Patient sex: M
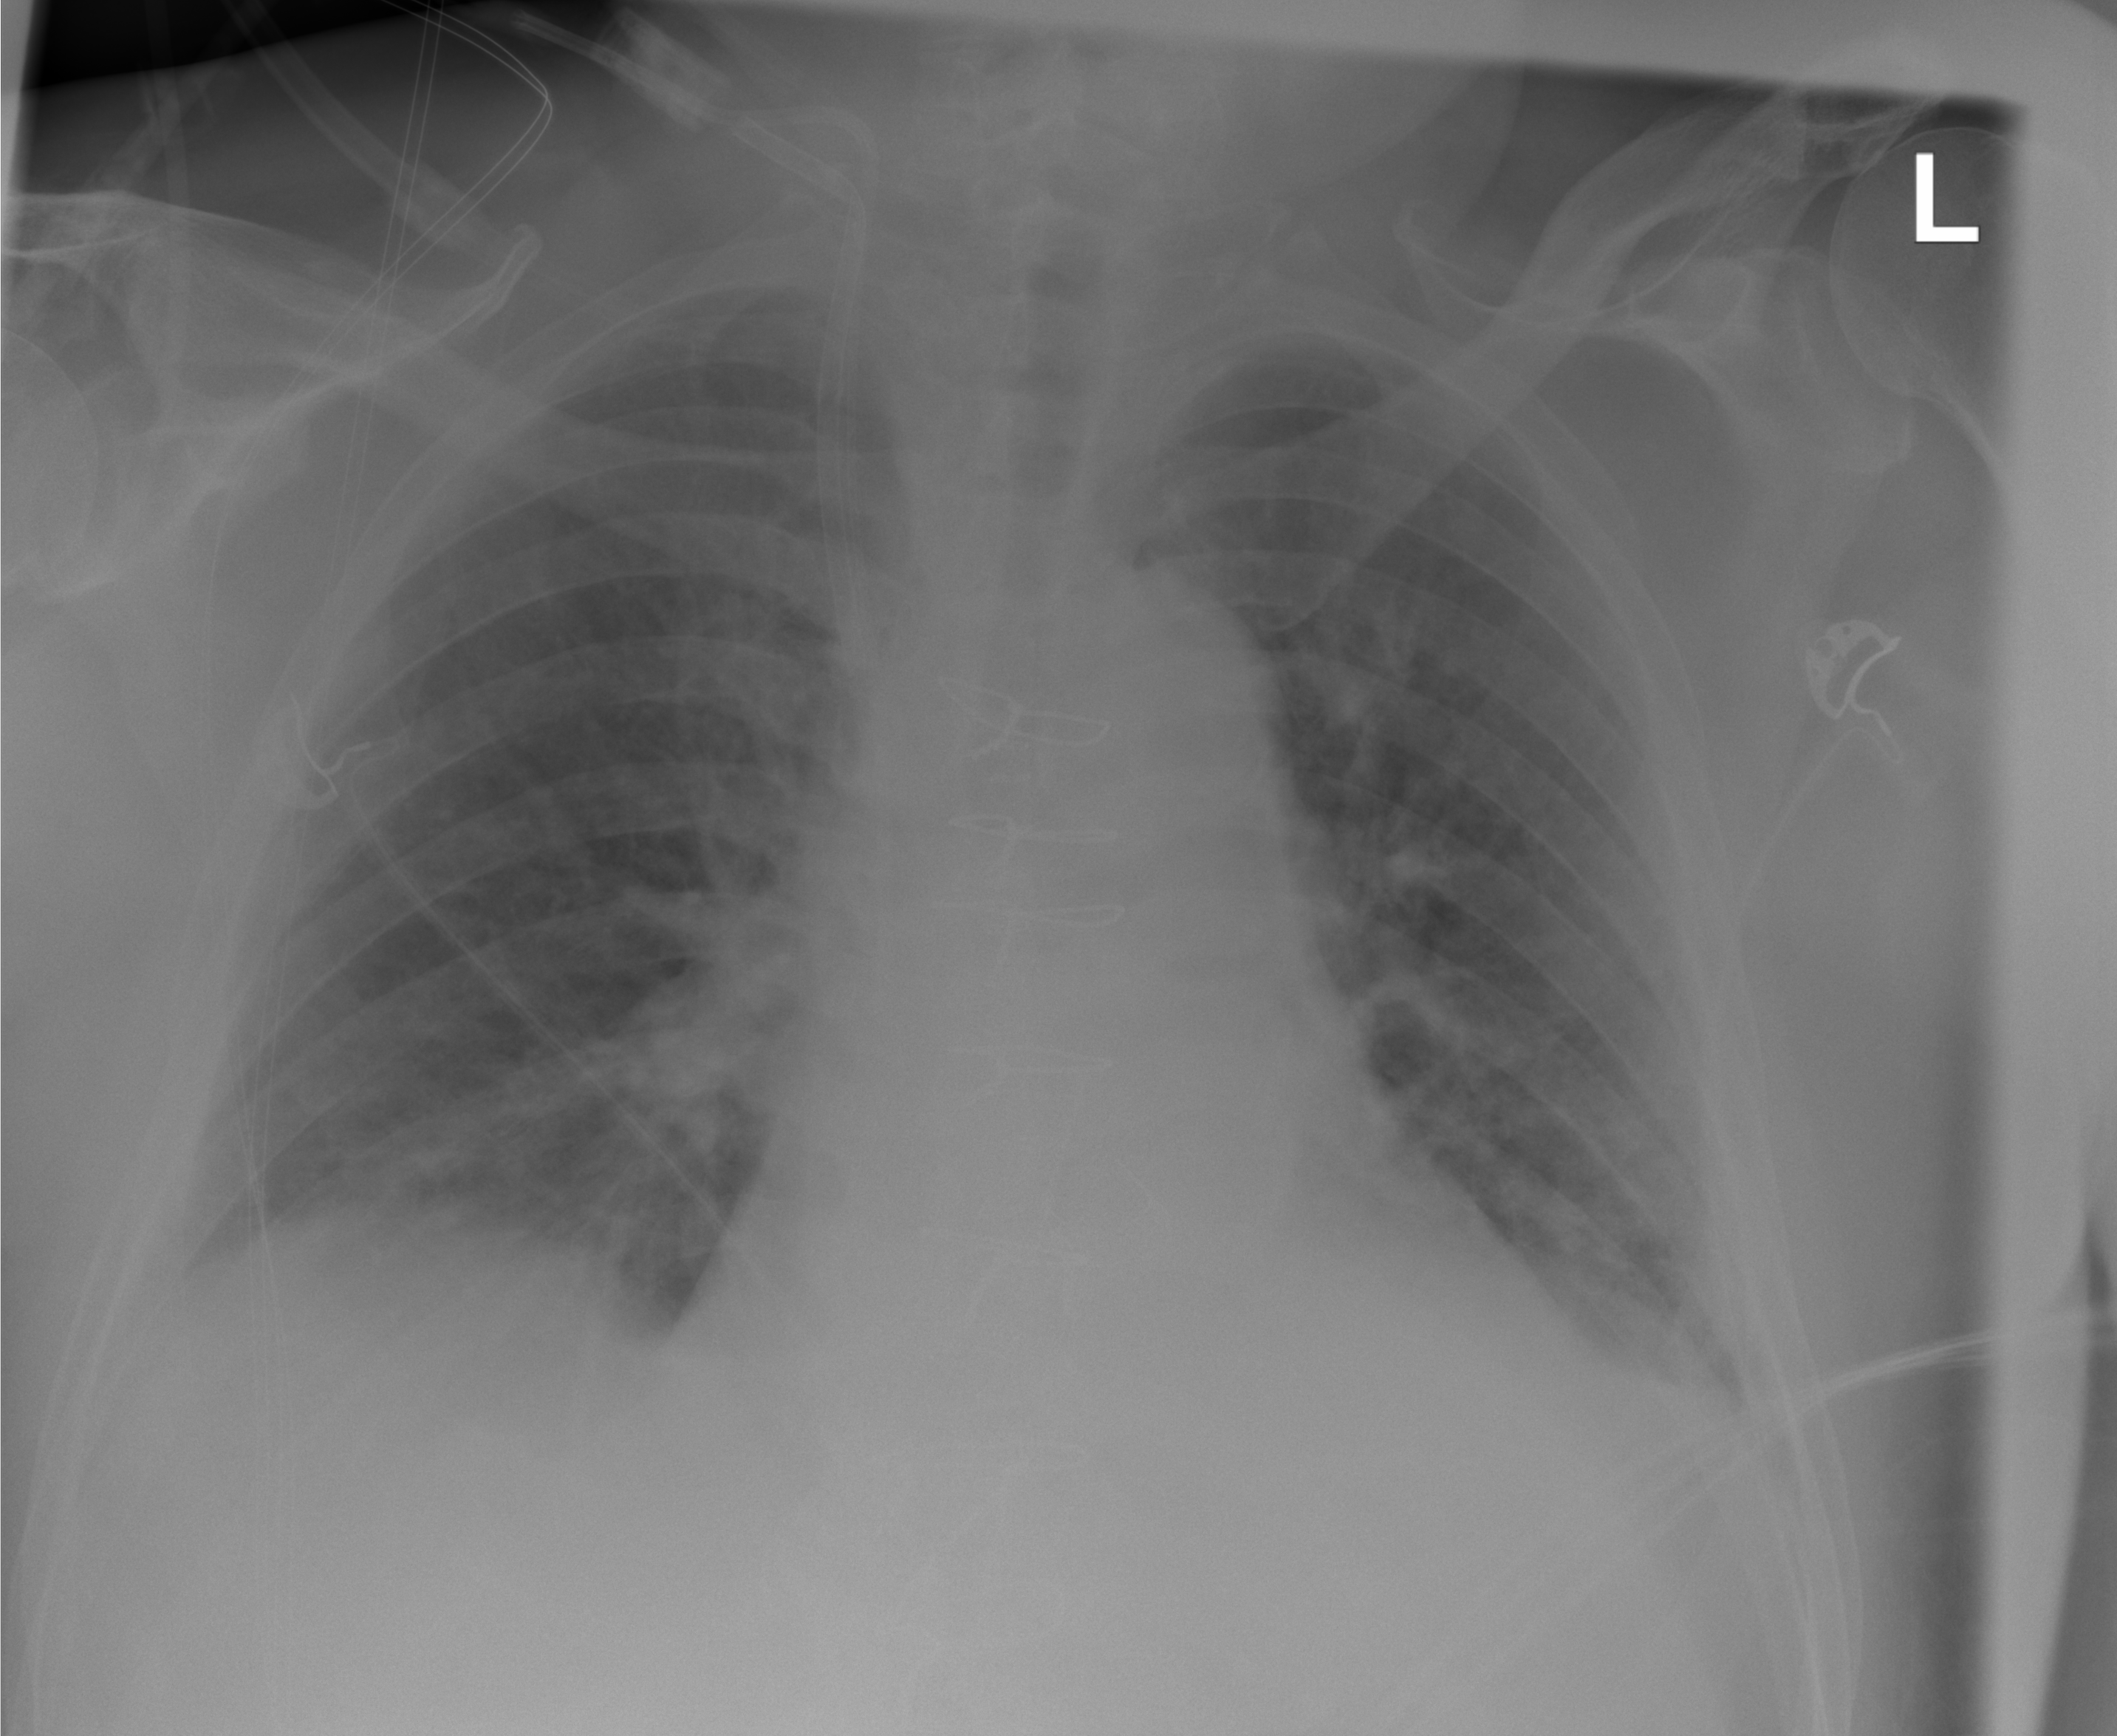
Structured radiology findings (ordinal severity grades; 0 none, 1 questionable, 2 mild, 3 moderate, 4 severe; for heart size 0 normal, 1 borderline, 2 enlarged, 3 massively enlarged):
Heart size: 1
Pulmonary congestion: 2
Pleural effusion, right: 2
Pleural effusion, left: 2
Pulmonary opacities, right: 0
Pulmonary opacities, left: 0
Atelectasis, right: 2
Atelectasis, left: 2